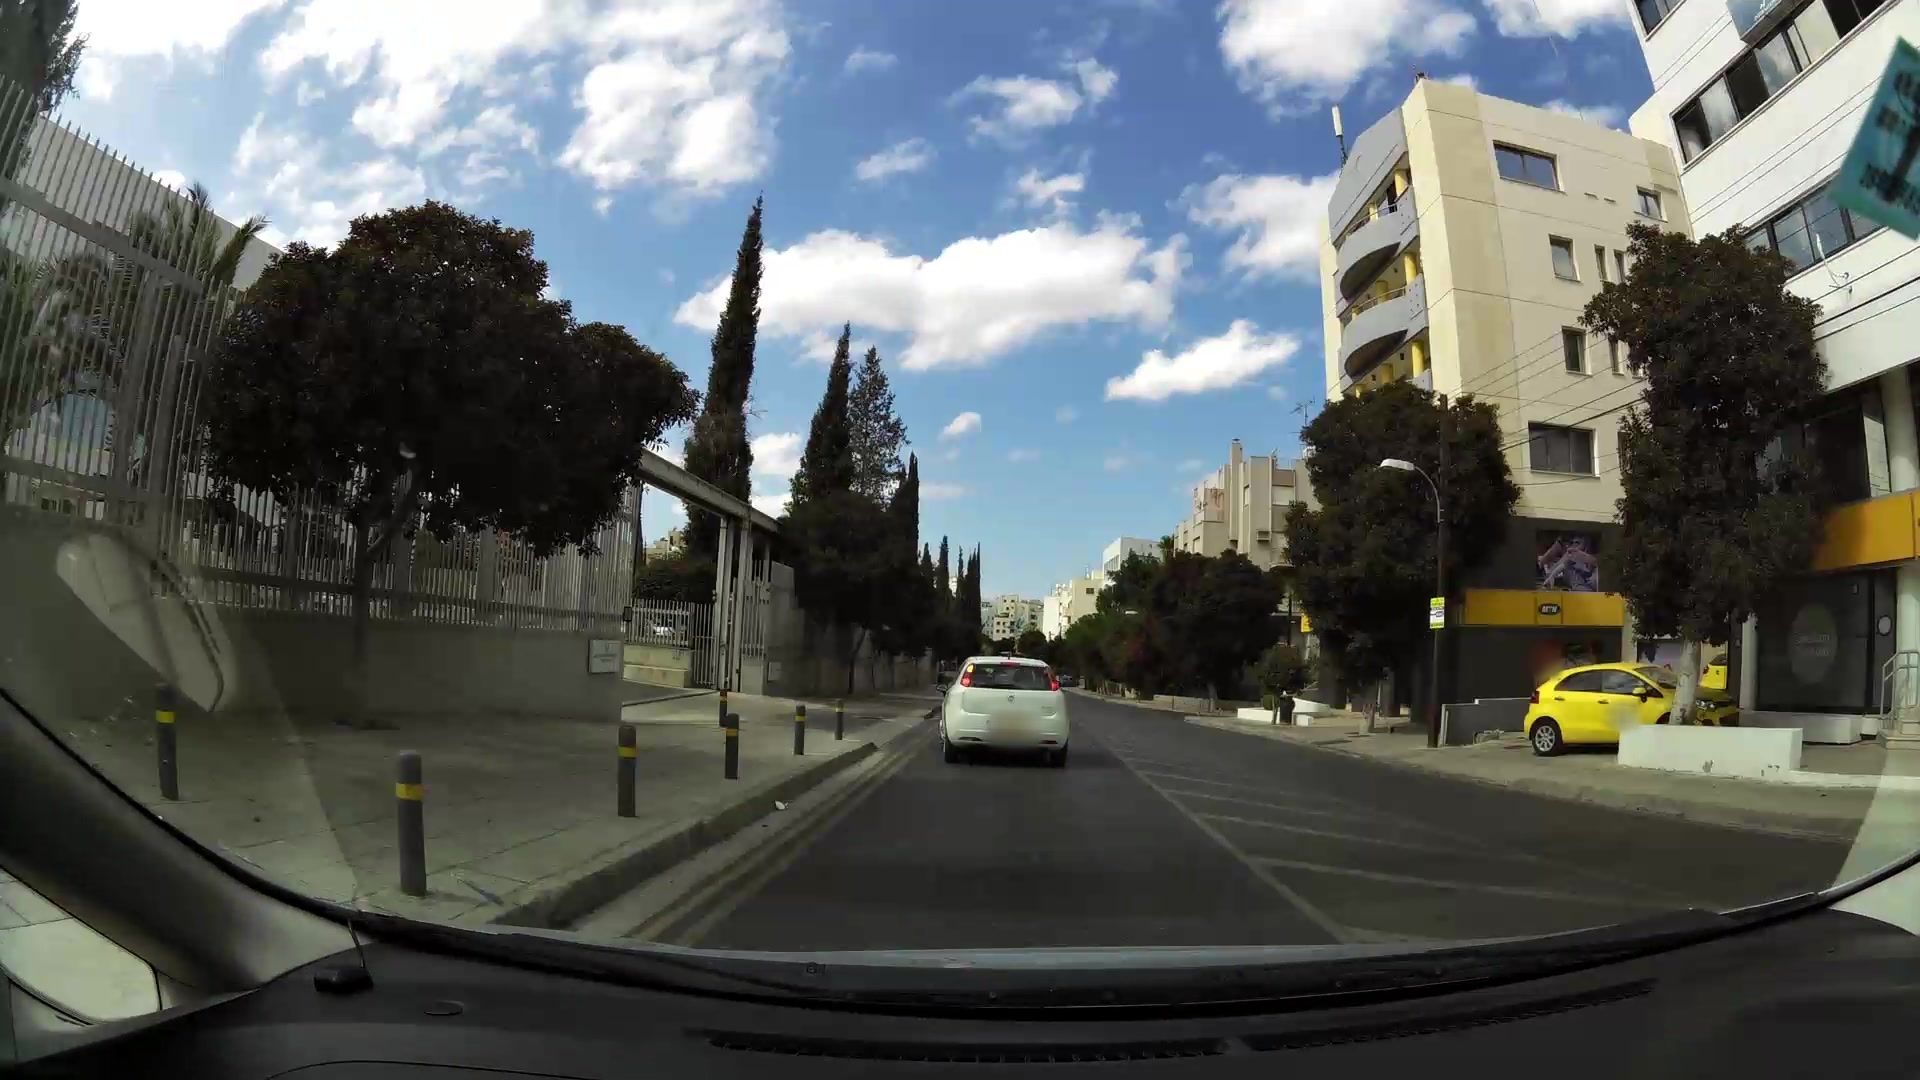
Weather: clear
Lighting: day
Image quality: good
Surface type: driving surface
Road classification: secondary
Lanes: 2
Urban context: urban centre
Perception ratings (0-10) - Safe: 5.43, Lively: 8.85, Beautiful: 5.07, Boring: 1.77, Depressing: 2.51, Wealthy: 5.76